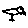
Label: bird